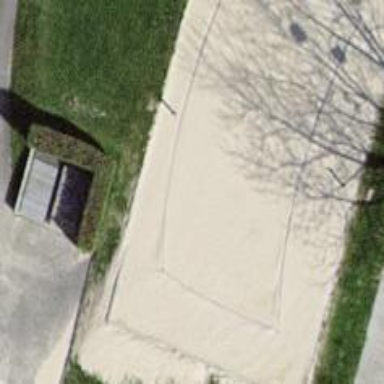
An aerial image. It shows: Sandy pitch designated for beach volleyball.